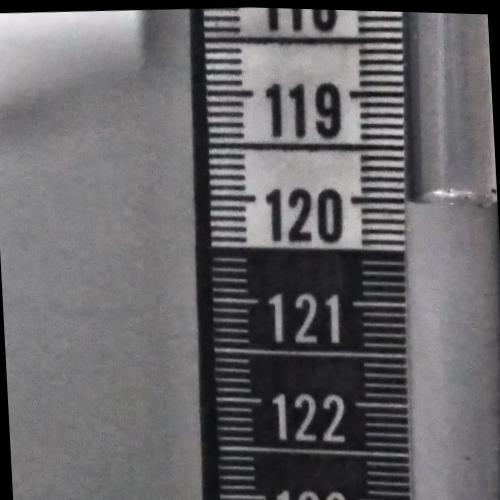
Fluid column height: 120.0 cm